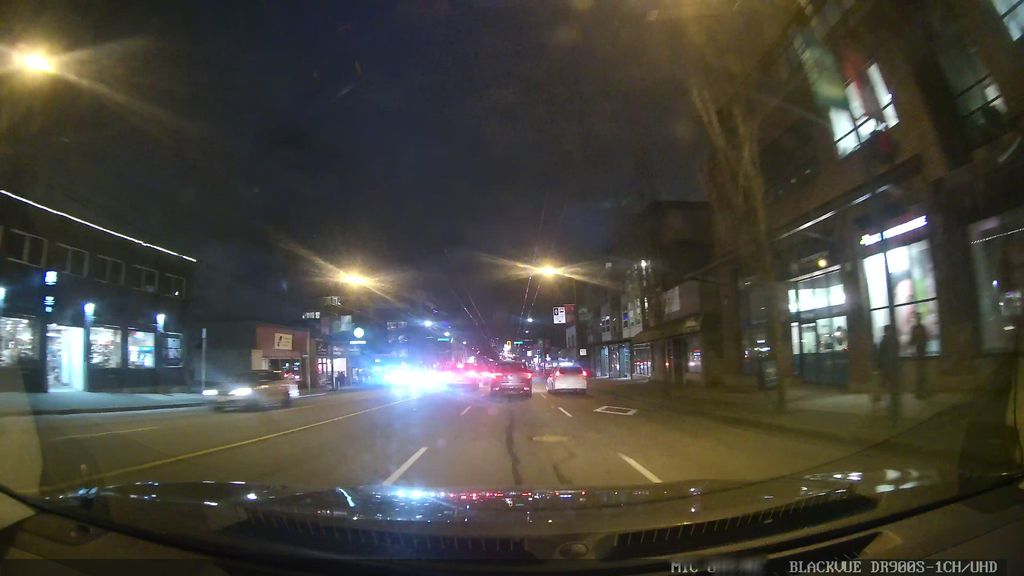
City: vancouver